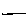
Label: line